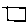
Label: square